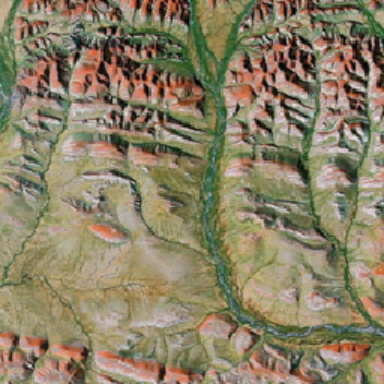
Some mountains with orange hilltop in it .